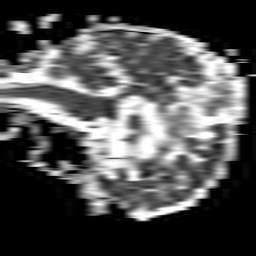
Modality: ADC
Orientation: sagittal
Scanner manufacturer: philips
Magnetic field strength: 1.5 T
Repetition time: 3.4 s
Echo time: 0.06922 s